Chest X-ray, AP view. Patient: 72 years old, sex M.
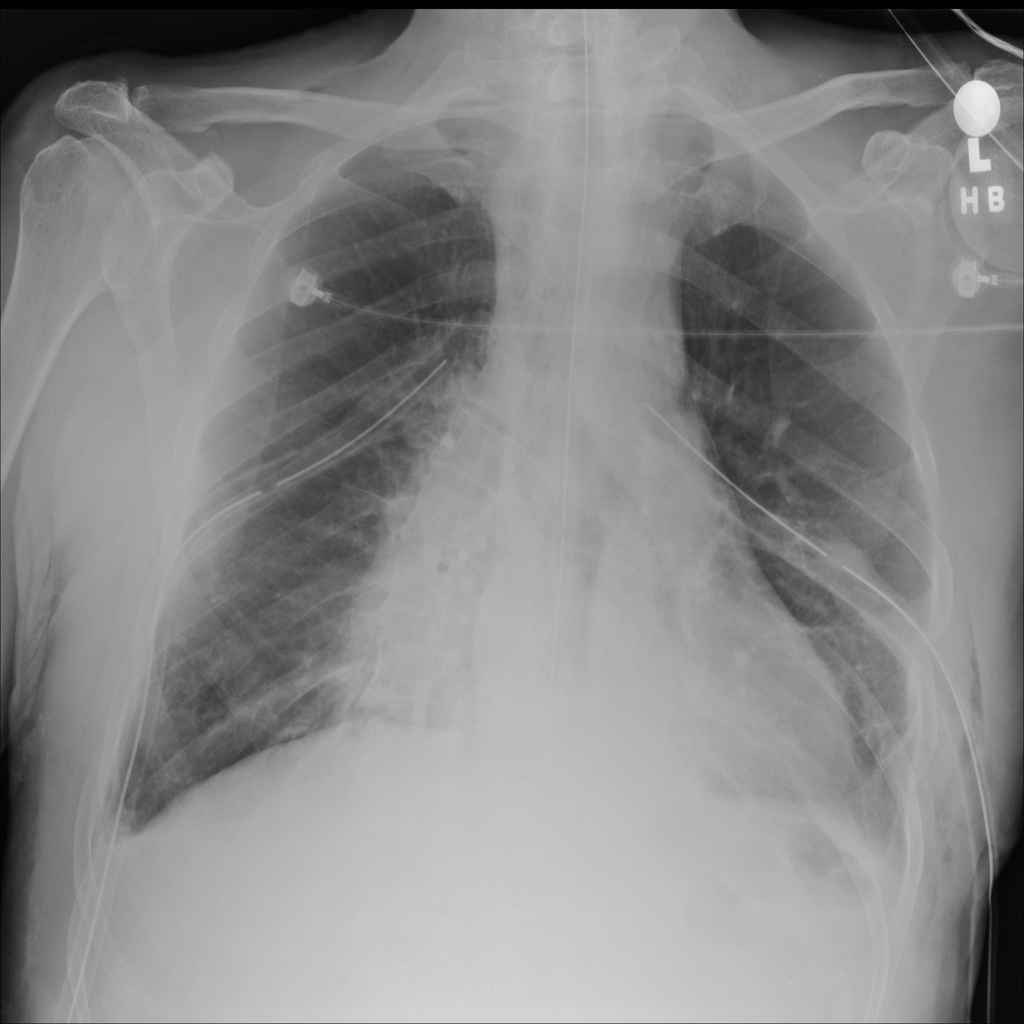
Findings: Emphysema